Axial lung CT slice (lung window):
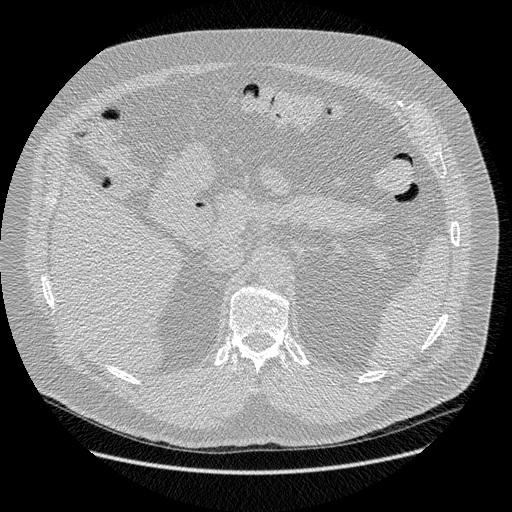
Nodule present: no